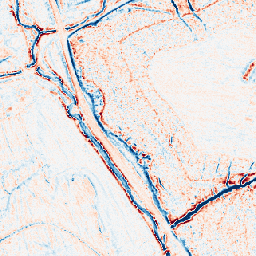
Category: edge_preserving
Decomposition family: anisotropic_diffusion
Decomposition parameters: iterations: 10
kappa: 50
gamma: 0.15
Upsampling method: area
Upsampling parameters: scale: 8
Upsampling scale: 8